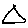
Label: triangle